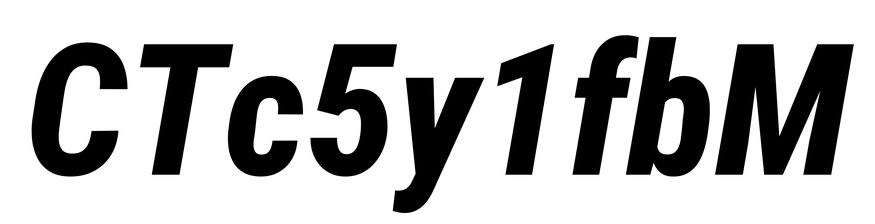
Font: Roboto-Italic_Condensed_ExtraBold_Italic